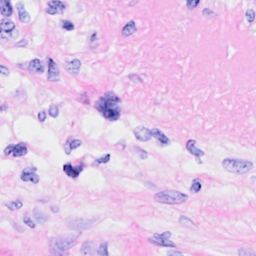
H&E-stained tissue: Breast